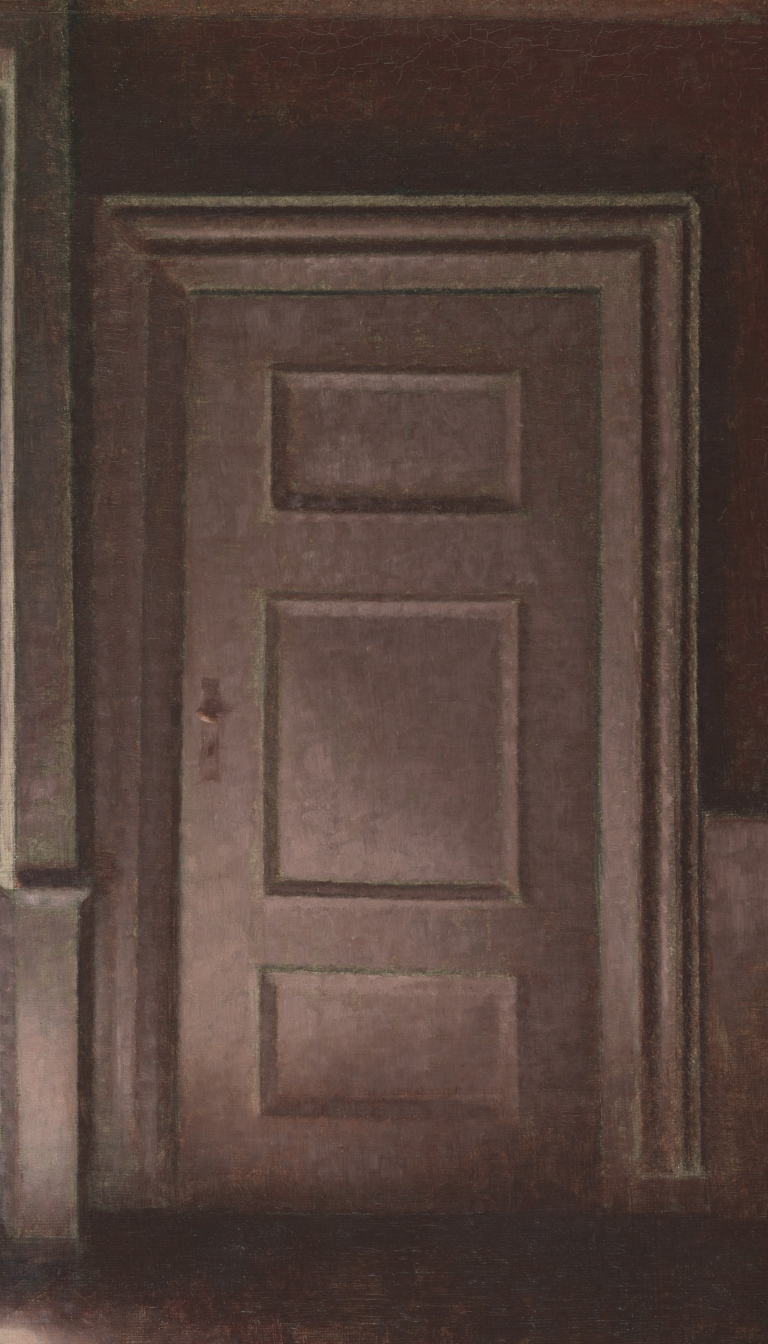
interior painting, wide, backlight from window, dark wooden floor closed, muted atmospheric background, soft diffused light filtering across pale wall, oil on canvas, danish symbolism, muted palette